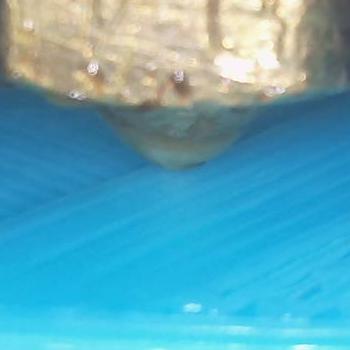
Flow rate: 133%